Field crop: maize
Growth stage: 2
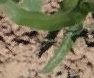
Species: maize